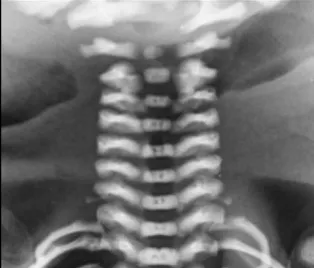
(B) Postmortem X-ray of the irregularity of the upper cervical vertebrae.
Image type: radiology (x_ray)